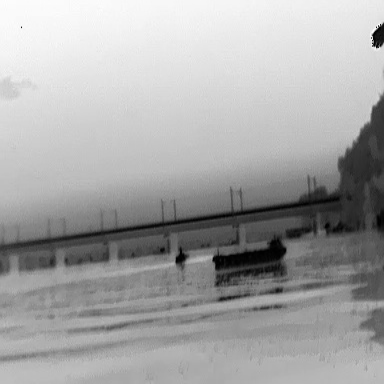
There are two objects shown in the infrared image, including a warship, and a liner.